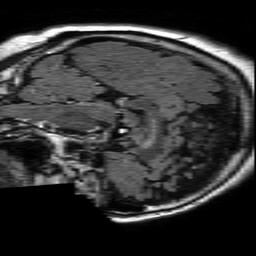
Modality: FLAIR
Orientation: sagittal
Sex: female
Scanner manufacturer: philips
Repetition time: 11 s
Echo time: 0.125 s